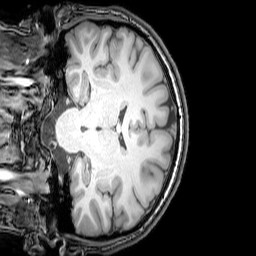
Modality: T1w
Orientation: coronal
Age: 26
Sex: male
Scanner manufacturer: philips
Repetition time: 0.008267 s
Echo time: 0.00384 s